Question: I'm intermediate on Android development and I heard about 'ConstraintLayout' for best performance because I have to make a complex UI like this as an item for 'RecyclerView':

Of course, not all details will be shown so I use groups to achieve hiding.
I have a lag when scrolling and I tried 'StableId' and it duplicates items.
I tried 'hasFixedSize' the same problem exists.
So, how can I improve my UI to prevent lag as much as possible.
<URL>
: I have tried to remove details section and the performance was improved.
: The 'logcat' shows this error message
'''
The application may be doing too much work on its main thread.
'''
: My Adapter Code is <URL>
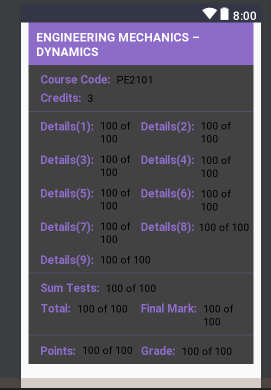
Answer: You should try adding this to your recyclerview:
> android:nestedScrollingEnabled="false"
Like discribed in this <URL>.